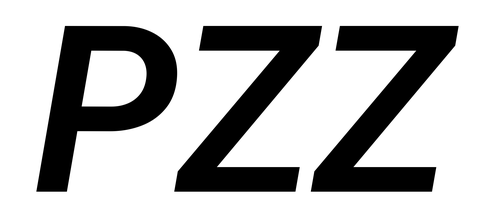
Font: Roboto-Italic_SemiBold_Italic